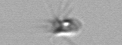
Label: Calciopappus